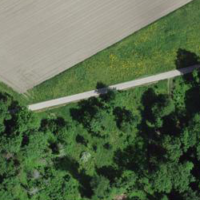
EUNIS habitat code: 44
Species observed at this site:
Dactylis glomerata